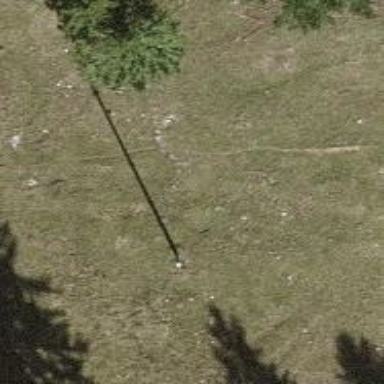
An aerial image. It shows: Power pole.